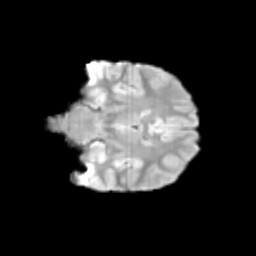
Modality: T2w
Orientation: coronal
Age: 12
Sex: female
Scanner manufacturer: siemens
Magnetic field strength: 3 T
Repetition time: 3.8 s
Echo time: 0.07 s